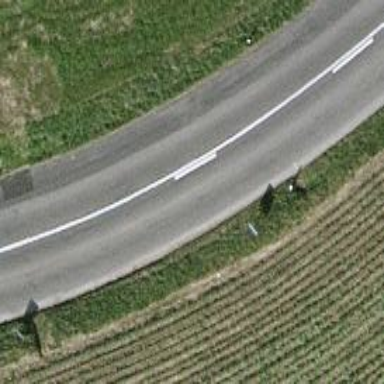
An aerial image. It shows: Secondary road with asphalt surface.